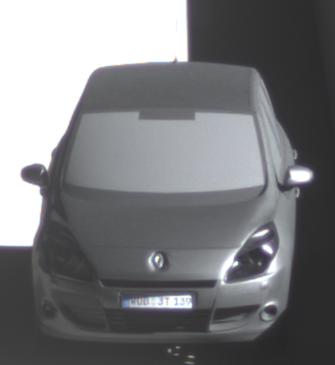
Make: Renault
Model: Scénic 1.6 16V 110
Detailed model: Scénic (III)
Model produced from: 2009/06
Model produced until: 2010/08
Doors: 5
Color: gray
Road condition: dry road
Daytime: morning or afternoon
Contrast: high contrast